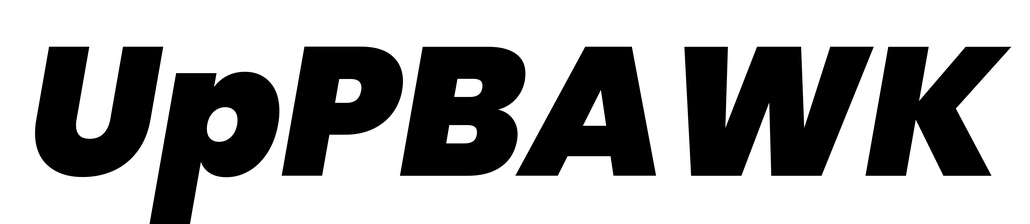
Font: Poppins-BlackItalic